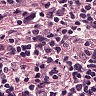
Metastatic tissue present: yes